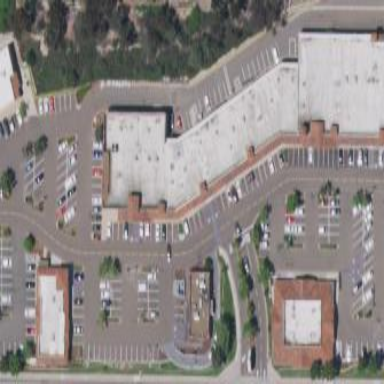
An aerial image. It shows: Retail area.